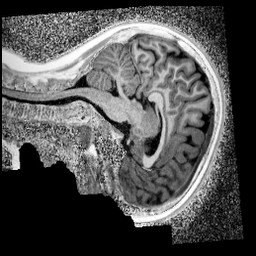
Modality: UNIT1_denoised
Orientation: sagittal
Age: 10
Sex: female
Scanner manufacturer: siemens
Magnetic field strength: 3 T
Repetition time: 4 s
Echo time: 0.00299 s